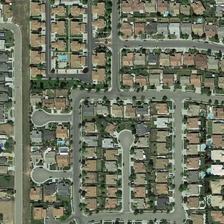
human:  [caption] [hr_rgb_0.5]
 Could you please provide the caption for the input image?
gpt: many buildings and green trees are in a dense residential area .

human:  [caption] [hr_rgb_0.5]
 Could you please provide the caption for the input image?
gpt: many buildings and green trees are in a dense residential area .

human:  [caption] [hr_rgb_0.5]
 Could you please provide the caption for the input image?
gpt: many buildings and green trees are in a dense residential area .

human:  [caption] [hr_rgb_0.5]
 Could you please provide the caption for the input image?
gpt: many buildings and green trees are in a dense residential area .

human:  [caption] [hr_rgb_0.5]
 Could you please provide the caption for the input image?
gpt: many buildings and green trees are in a dense residential area .